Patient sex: M
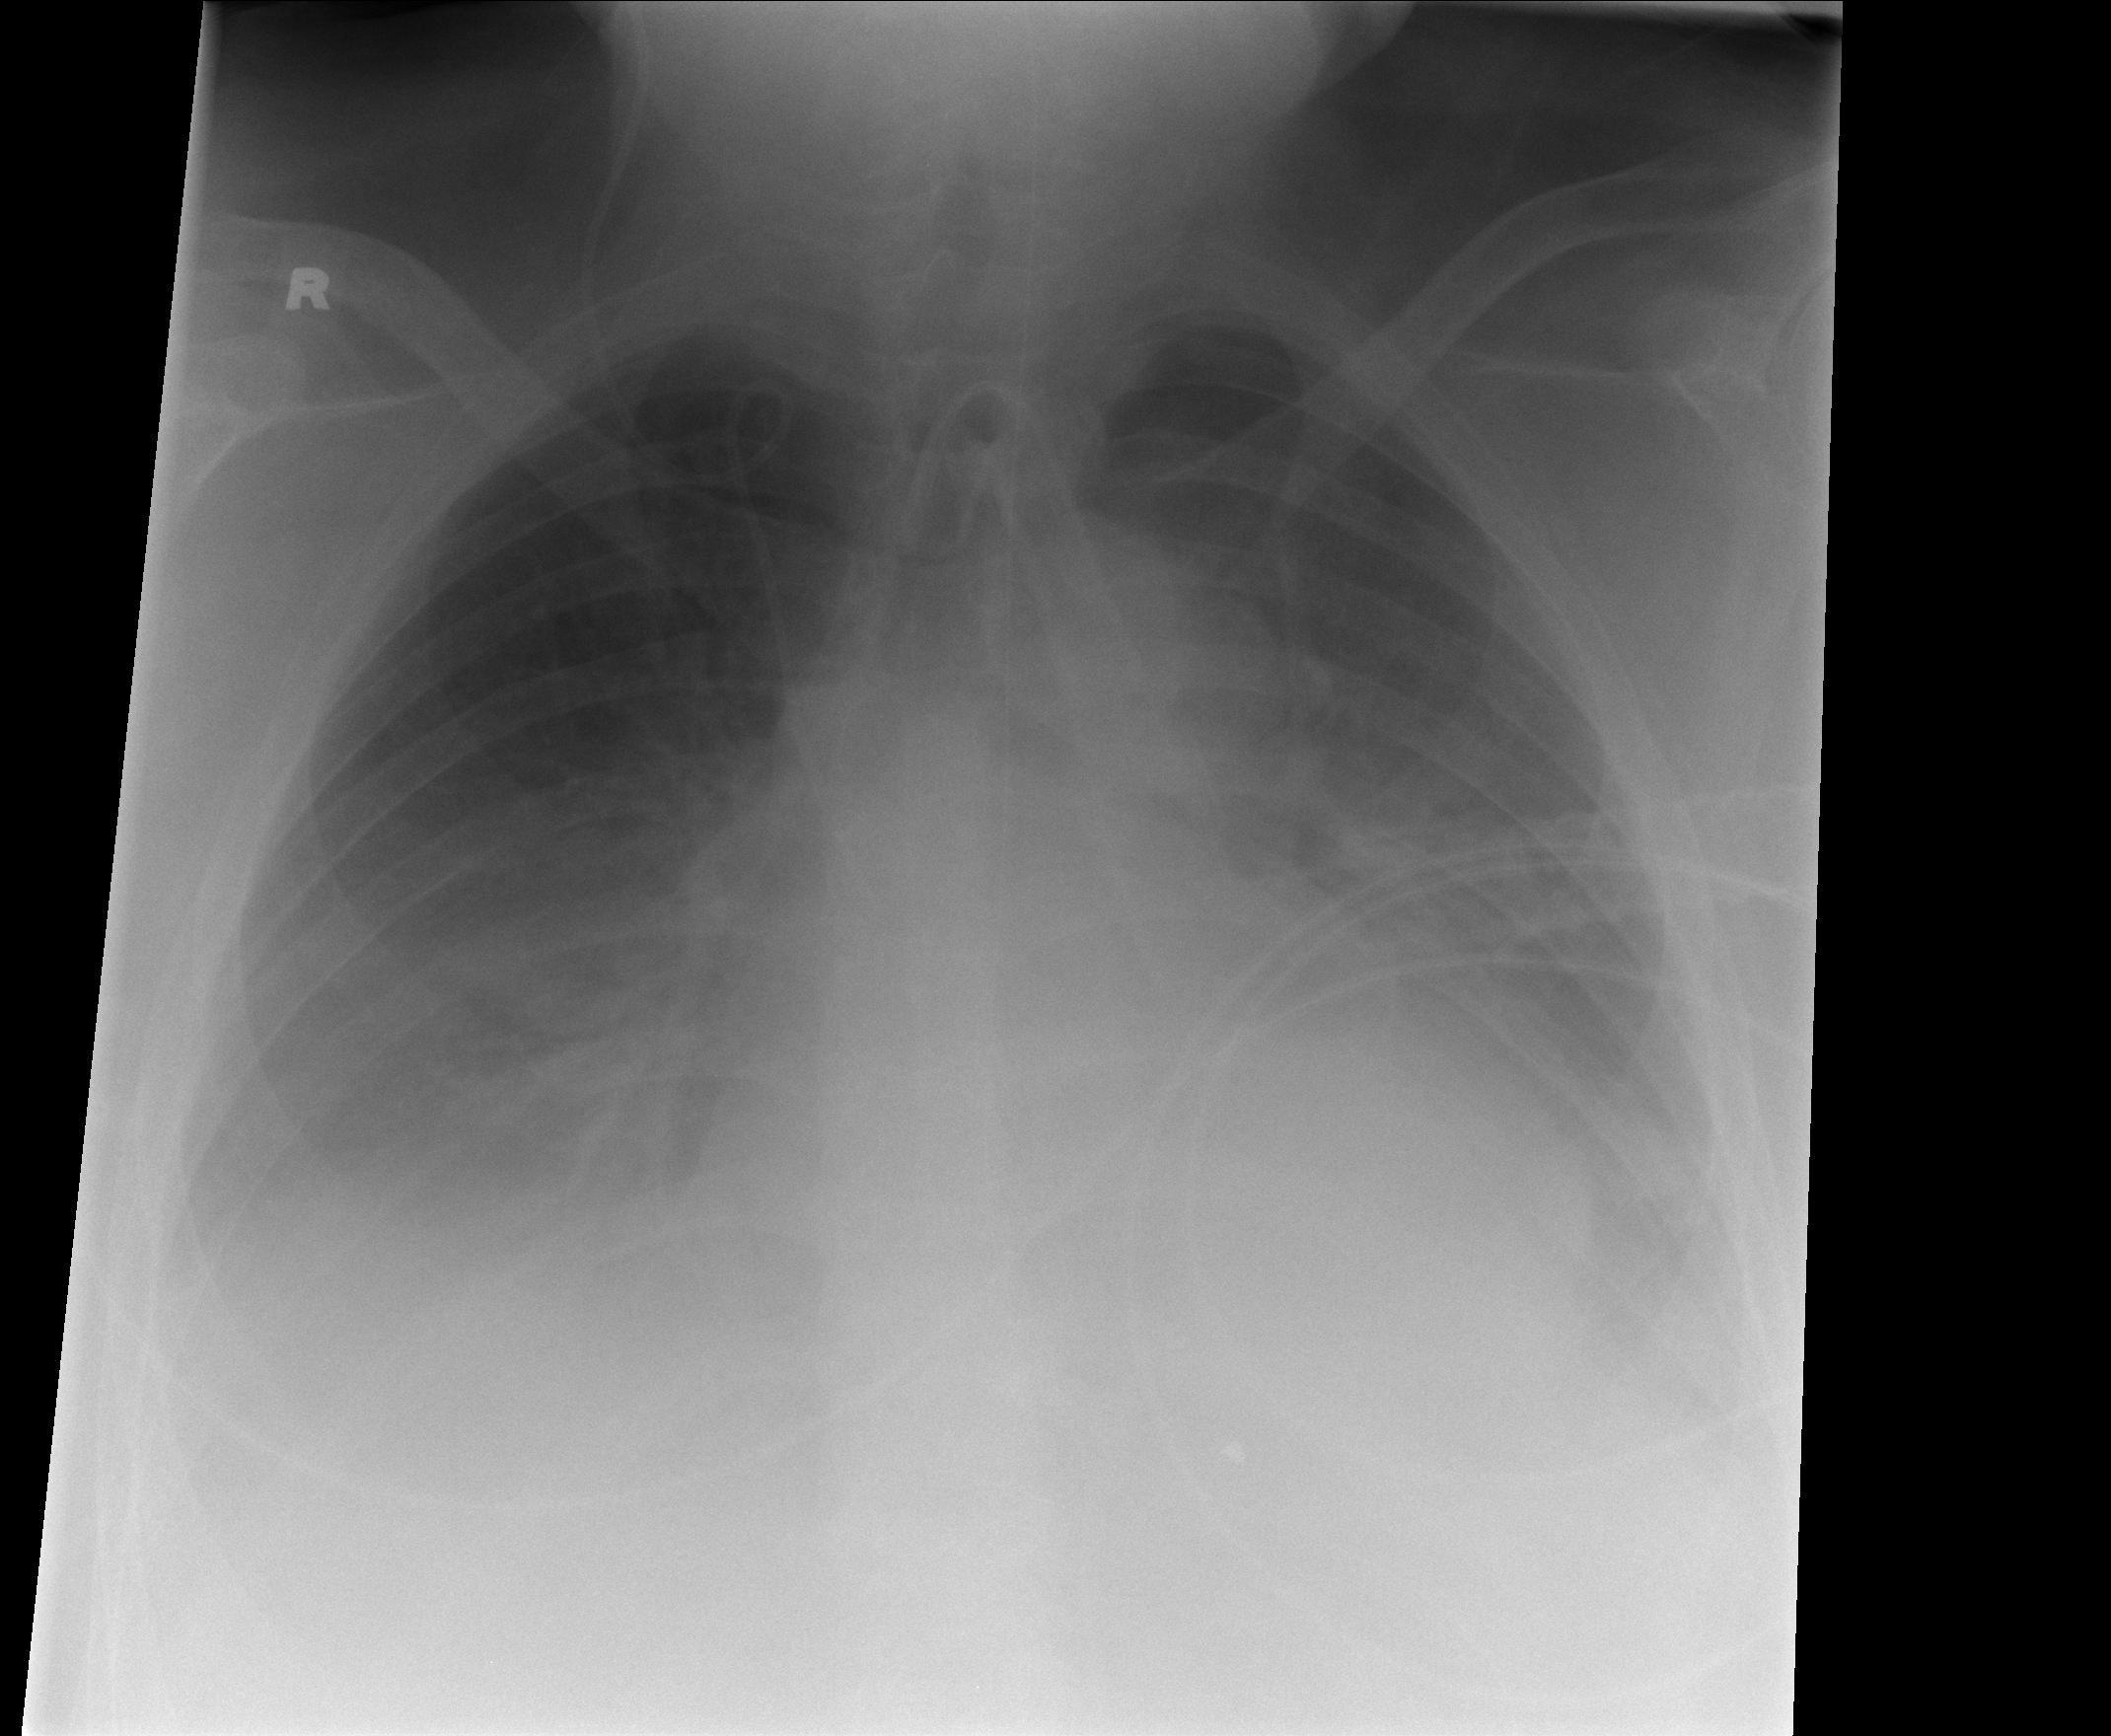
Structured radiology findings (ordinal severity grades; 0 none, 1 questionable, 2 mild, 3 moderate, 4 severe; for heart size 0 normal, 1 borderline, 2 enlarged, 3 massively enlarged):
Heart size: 2
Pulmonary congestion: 0
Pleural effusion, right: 2
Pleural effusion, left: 2
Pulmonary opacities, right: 0
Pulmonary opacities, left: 0
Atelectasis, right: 2
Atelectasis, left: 2